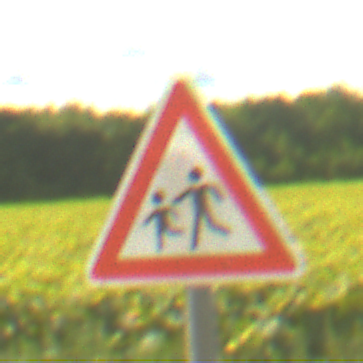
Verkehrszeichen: KinderRechts
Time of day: Midday
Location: Outdoor (RoadRail)
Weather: PartlyCloudy
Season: NotSpecified
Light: Natural